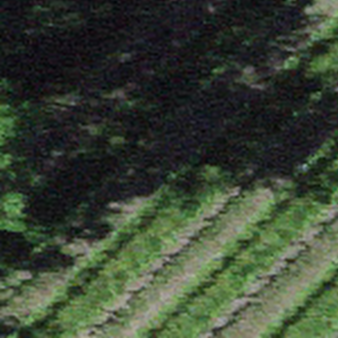
Label: other